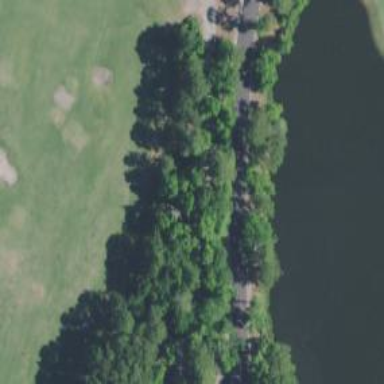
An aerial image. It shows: Path for both roads and golfers.